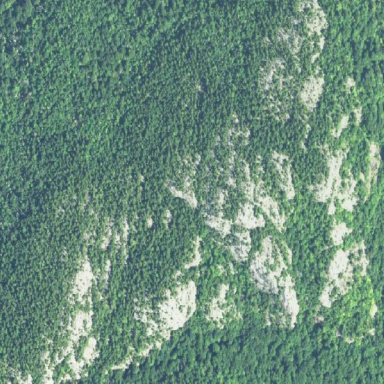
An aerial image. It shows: Landscape dominated by bare rock.